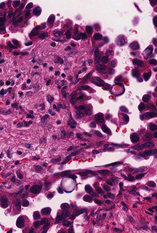
Tumor epithelial tissue: yes
Tumor-associated stroma tissue: yes
Normal tissue: no